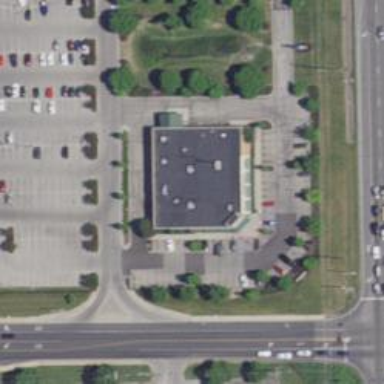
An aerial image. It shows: Pharmacy providing healthcare services.